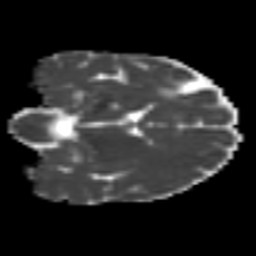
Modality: MD
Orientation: coronal
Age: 31
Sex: female
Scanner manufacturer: siemens
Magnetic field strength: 3 T
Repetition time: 4.999 s
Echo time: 0.07946 s